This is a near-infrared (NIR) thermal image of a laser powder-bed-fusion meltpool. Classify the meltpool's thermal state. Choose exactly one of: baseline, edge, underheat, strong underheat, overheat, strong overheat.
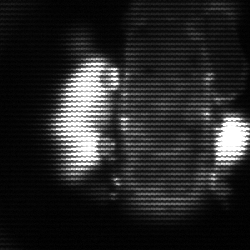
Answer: strong underheat